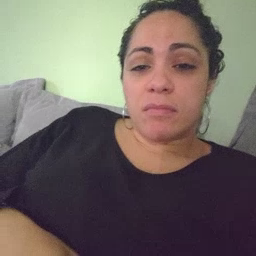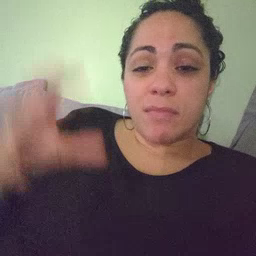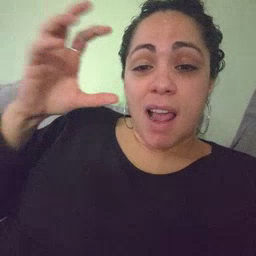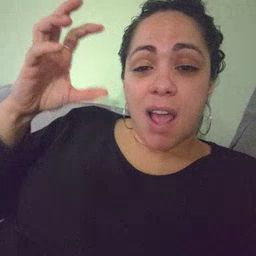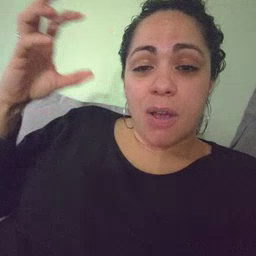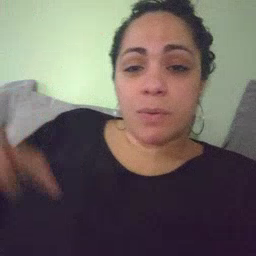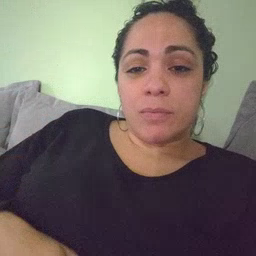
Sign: cloud